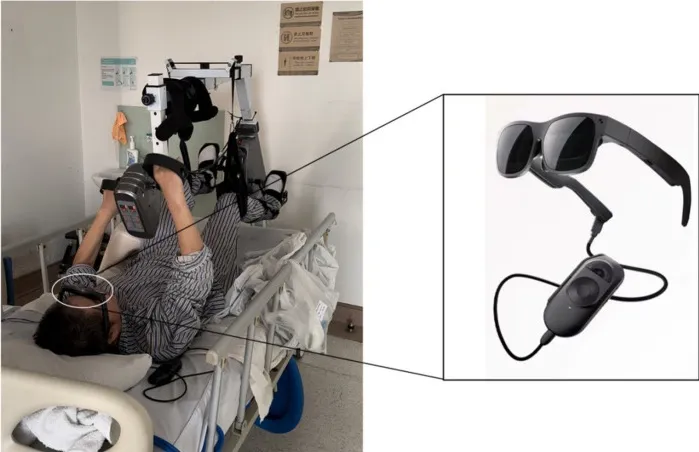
Patient undergoing Virtual Reality-based arm and leg cycling in therapy. (A) Real-world scenario: Virtual Reality-based limb-linkage rehabilitation training.
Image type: medical_photograph (other_medical_photograph)